Question: I am making a Cordova (PhoneGap) app and have submitted it to the App Store. However, I've received an email with the following message:
'''
Invalid Icon Path - No icon found at the path referenced under key "CFBundleIcons": icon-72@2x.png
'''
Now, being very new to any iOS programming and having made the app in Cordova as opposed to the traditional methods, I cannot really figure this out. I am not sure what CFBundleIcons is. Here's what my .plist file looks like:

If anyone can give me any advice on how to fix this that would be great! Thanks
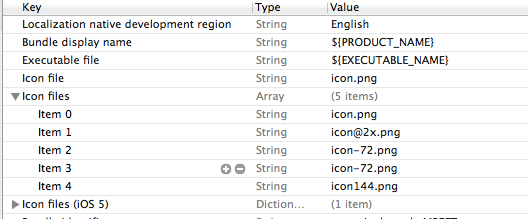
Answer: CodaFi's answer is correct:
> Right click the plist and select "show raw keys/values". Then find and edit the value in question